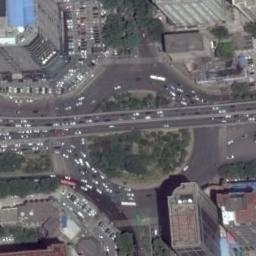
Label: roundabout